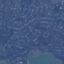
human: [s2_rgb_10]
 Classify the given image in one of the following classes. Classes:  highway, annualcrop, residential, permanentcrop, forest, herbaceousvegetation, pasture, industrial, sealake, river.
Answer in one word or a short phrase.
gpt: Residential